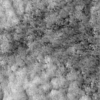
Label: not_dusty